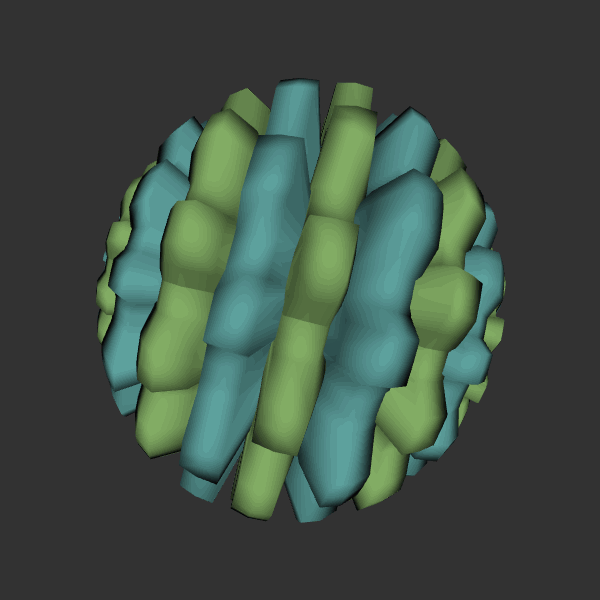
Background: dark